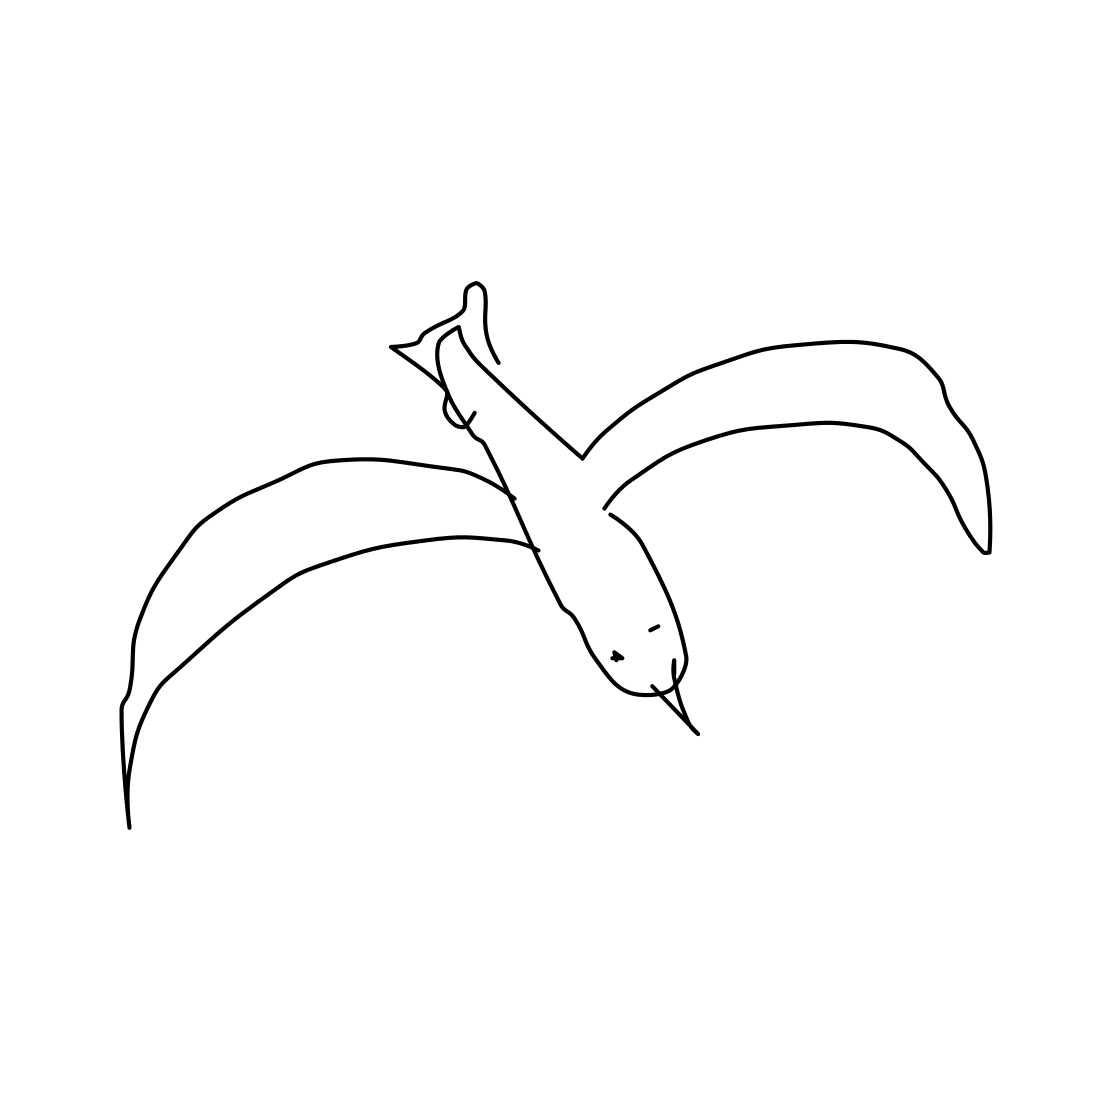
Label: seagull